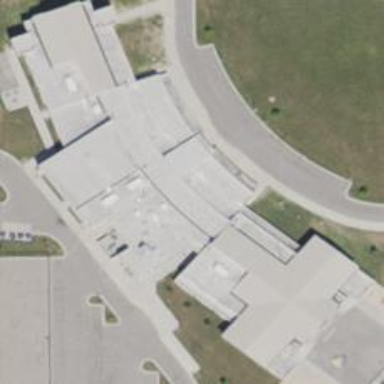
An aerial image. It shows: School building.